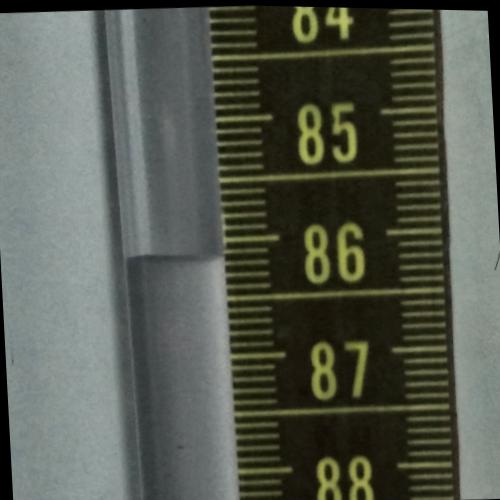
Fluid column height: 86.2 cm